Aerial crown-view tile of a tropical tree (Barro Colorado Island, Panama), acquired 20240716:
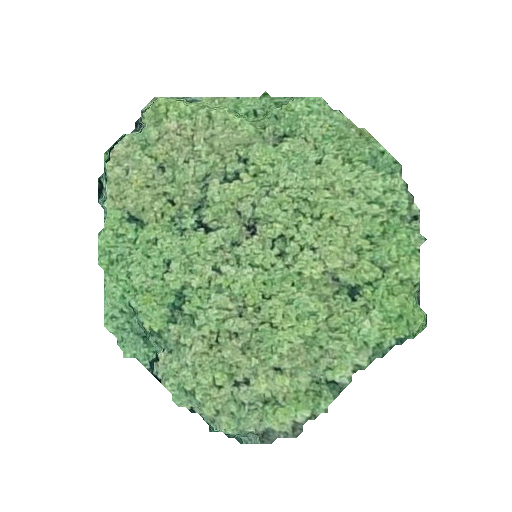
Species: Prioria copaifera
GBIF accepted scientific name: Prioria copaifera
Crown area: 136.966 m²